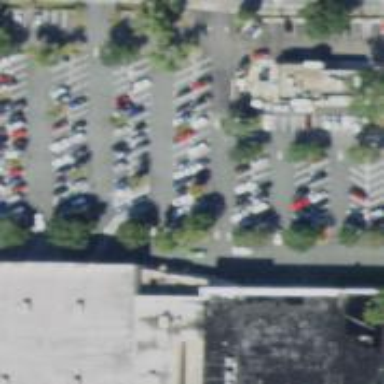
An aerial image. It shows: Parking space.